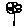
Label: flower